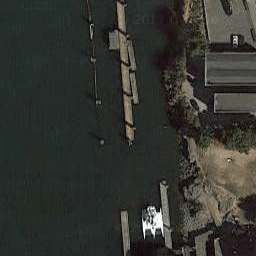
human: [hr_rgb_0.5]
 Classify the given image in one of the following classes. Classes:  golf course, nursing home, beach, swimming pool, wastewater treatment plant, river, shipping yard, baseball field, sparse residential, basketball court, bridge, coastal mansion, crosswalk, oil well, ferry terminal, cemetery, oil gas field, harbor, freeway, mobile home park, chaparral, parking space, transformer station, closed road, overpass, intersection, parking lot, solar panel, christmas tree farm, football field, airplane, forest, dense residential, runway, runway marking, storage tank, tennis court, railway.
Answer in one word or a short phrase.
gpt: ferry terminal